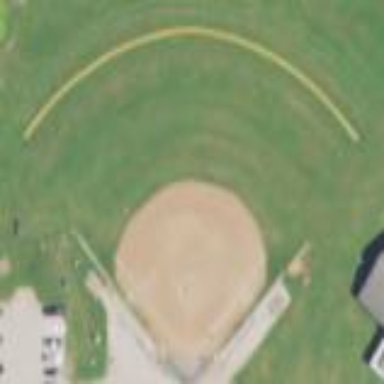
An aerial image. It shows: Baseball pitch for leisure land.